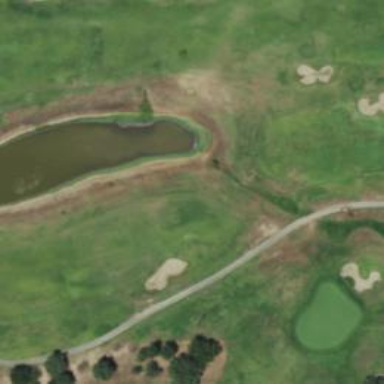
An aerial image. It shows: View of golf hole.